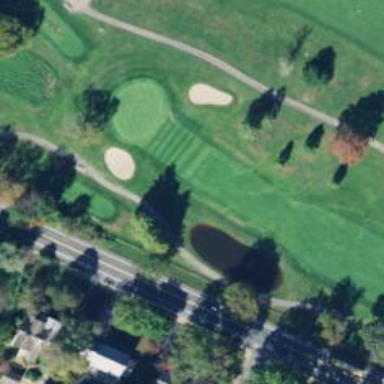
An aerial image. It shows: Path for both roads and golfers.